Chest X-ray. View position: PA
Patient age: 62
Patient sex: M
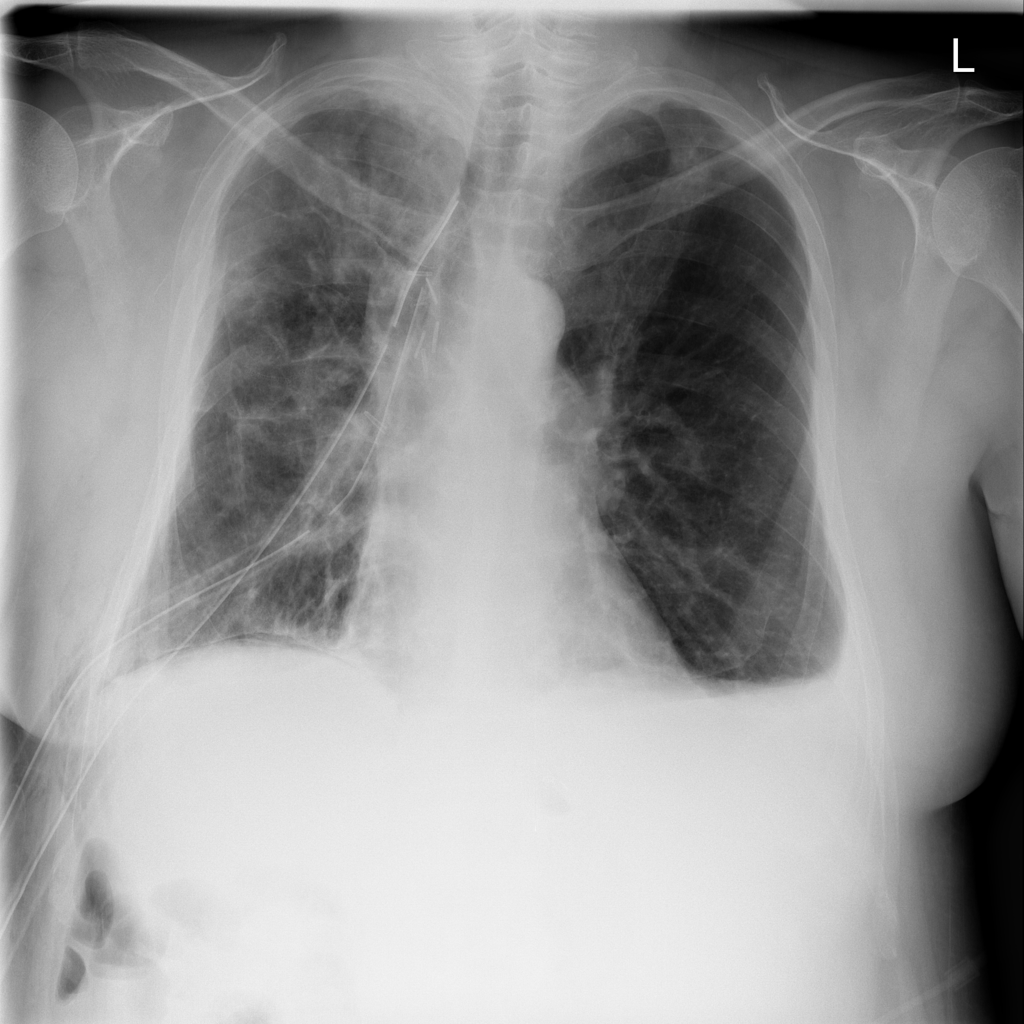
Finding: Pneumothorax